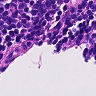
Metastatic tissue present: no